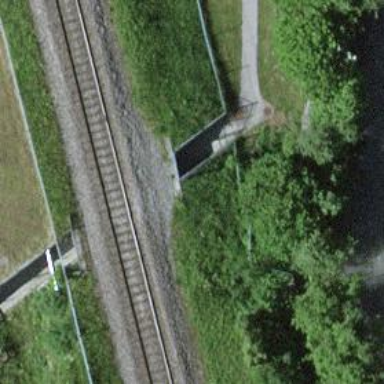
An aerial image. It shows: Retaining wall.